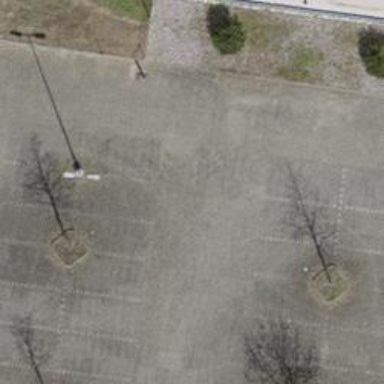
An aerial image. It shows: Parking aisle with paving stones surface.